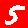
Digit: 5